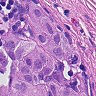
Metastatic tissue present: yes